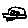
Label: car